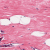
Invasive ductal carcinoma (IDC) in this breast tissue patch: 0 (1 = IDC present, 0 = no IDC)